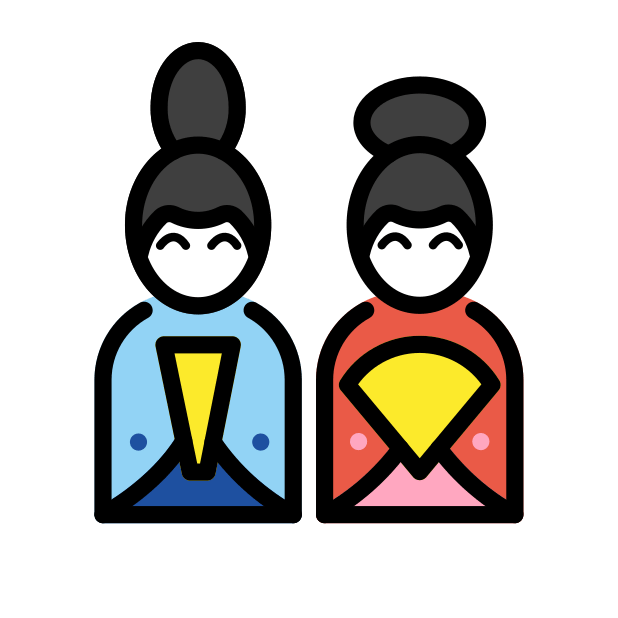
Japanese dolls